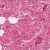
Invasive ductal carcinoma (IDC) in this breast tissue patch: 0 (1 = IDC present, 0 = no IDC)